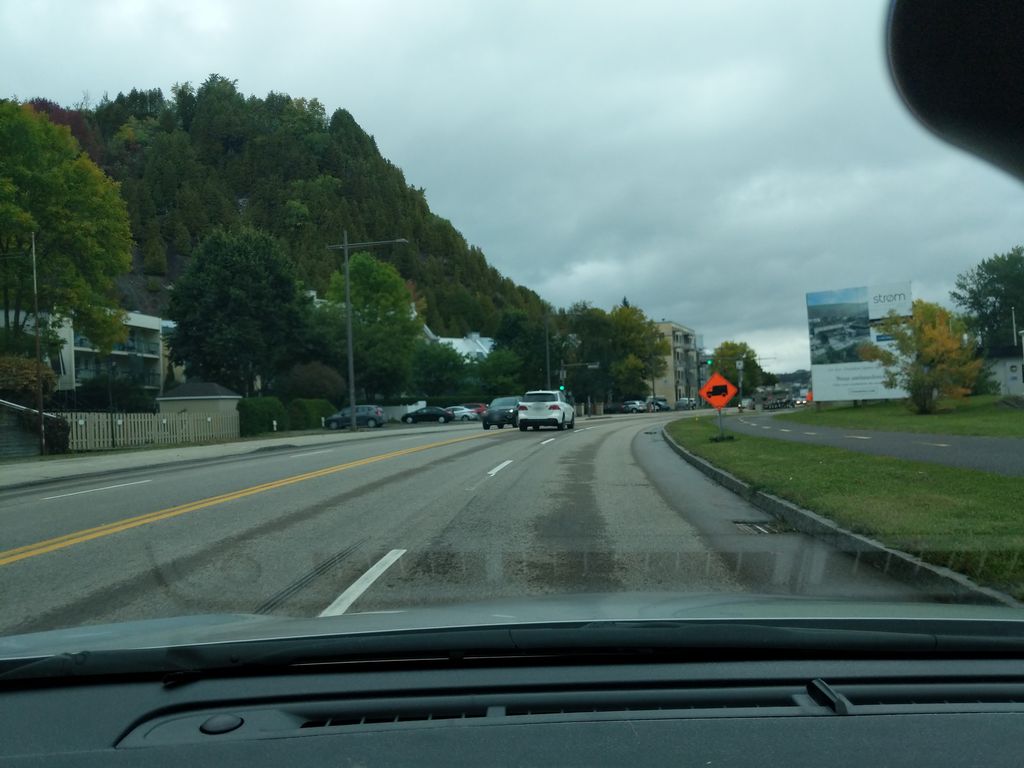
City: quebec_city